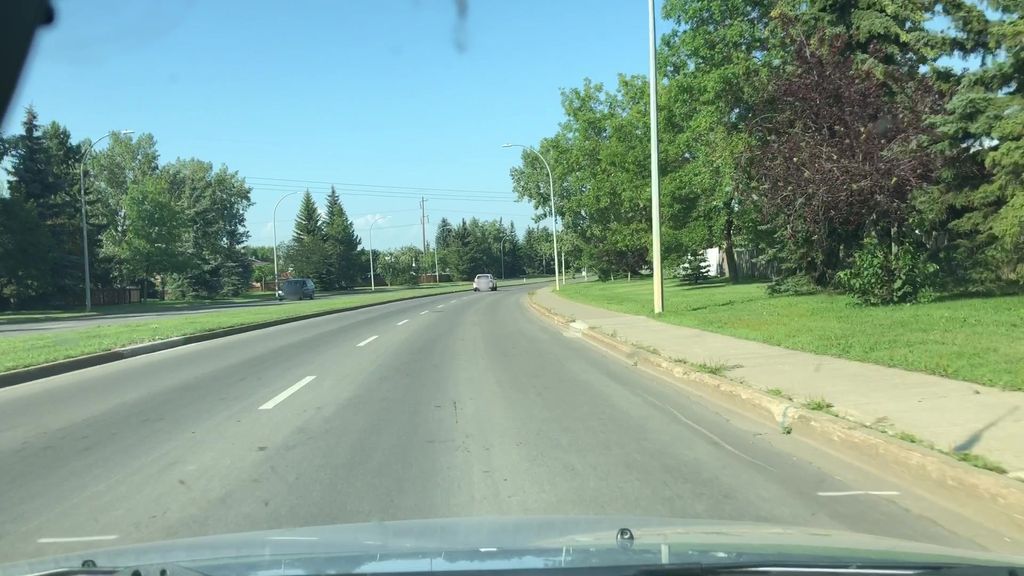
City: edmonton